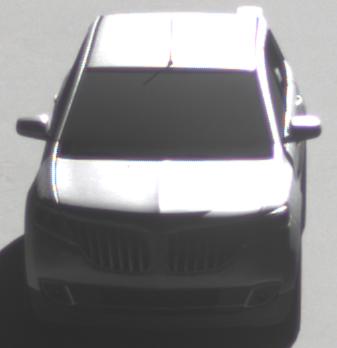
Make: Lincoln
Model: MKX
Detailed model: Gen. 1 CD3
Model produced from: 2010
Model produced until: 2015
Doors: 5
Color: white
Road condition: dry road
Daytime: midday
Contrast: high contrast